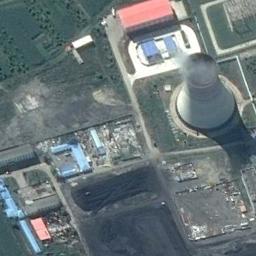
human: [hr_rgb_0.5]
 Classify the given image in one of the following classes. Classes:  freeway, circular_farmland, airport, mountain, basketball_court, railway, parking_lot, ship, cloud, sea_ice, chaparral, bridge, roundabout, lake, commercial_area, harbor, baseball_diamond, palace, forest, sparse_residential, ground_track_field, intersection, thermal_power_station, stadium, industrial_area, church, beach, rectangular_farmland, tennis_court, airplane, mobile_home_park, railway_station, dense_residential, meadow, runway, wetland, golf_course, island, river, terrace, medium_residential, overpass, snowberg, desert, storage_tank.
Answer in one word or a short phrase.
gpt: thermal_power_station